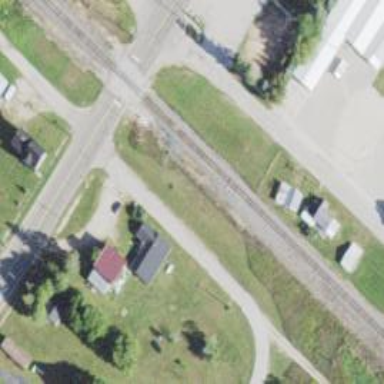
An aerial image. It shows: Two railway tracks with rails.